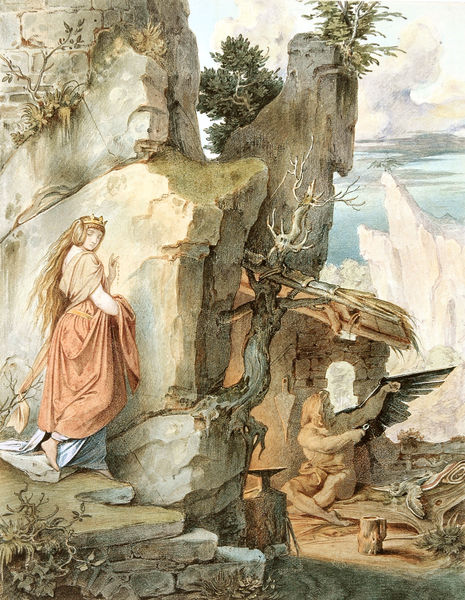
Titel: Wieland, der Schmied und die Prinzessin
Künstler: Moritz von Schwind
Standort: Schweinfurt
Institution: Museum Georg Schäfer
Schlagwörter: akt, baum, berg, blau, blätter, feder, felsen, feuer, flügel, fuß, gemälde, gott, haut, himmel, mann, meer, nackt, schatten, umhang, vogel, wasser, weiß, wolken, aquarell, bäume, fluss, frauen, grün, landschaft, mädchen, ocker, see, sitzen, äste, fenster, frau, grau, haar, holz, kleid, kreide, licht, orange, szene, zeichnung, dach, gras, haus, rot, schnee, weg, wolke, malerei, alt, bart, blond, wand, arm, falten, federn, gesicht, kleidung, lang, stehen, stein, steine, tod, öl, baumstamm, stamm, strauch, zweige, brücke, busch, büsche, einsam, gebüsch, gewässer, hütte, pfad, sonne, figur, gewand, haare, sitzend, stehend, stoff, pflanzen, diadem, haarreif, höhle, höle, krone, prinzessin, rosa, wald, fliegen, turm, engel, krug, deutschland, schleppe, bogen, arbeiten, schürzen, trocken, berge, farben, fels, felswand, gebirge, gipfel, mauer, steil, romantik, treppe, muskeln, stufen, faltenwurf, allein, klippe, barfuss, tusche, ruine, überdachung, antike, burg, wurzel, zweig, abgrund, eisberg, blondine, illustration, fräulein, mythologie, rosig, göttin, bekleidung, wachs, wurzeln, götter, karg, mythos, sage, märchen, grotte, schwingen, präraffaeliten, wildnis, heimlich, versteck, königin, gestrüpp, gebirgslandschaft, entdecken, maria, schwind, fee, stumpf, baumstumpf, bauen, genie, legende, gerippe, lorelei, strächer, schneidersitz, eremit, schmied, schmiede, feuerschein, stutzen, schleichen, amboss, tongefäß, ovid, ikarus, leda, baumwurzel, flüge, adlerflügel, bekleidet, hinabsteigen, zweg, daidalos, der traum vom fliegen, dädalus, ferdern, frau krone, genoveva, giechenland, gottt, lkeid, metamorphosen, rosi, rübezahl, troll, verkuendung, flübel, wrkzeug, werkezeug